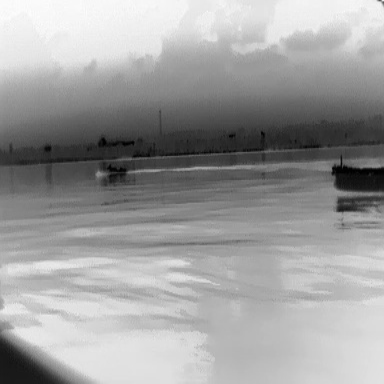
There is a canoe in the infrared image.